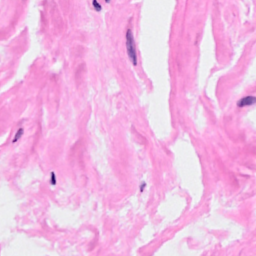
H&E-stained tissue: Breast